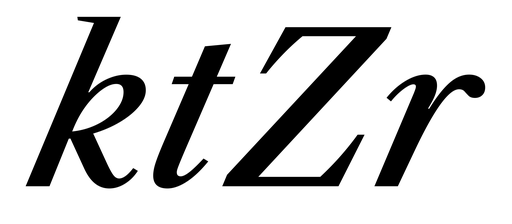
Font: LibreCaslonText-Italic_Medium_Italic